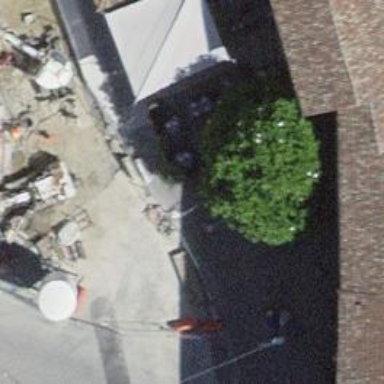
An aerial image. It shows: Café.